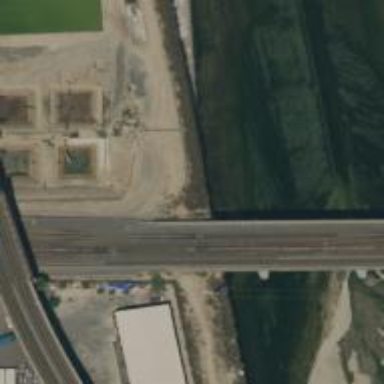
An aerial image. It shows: Railway bridge.